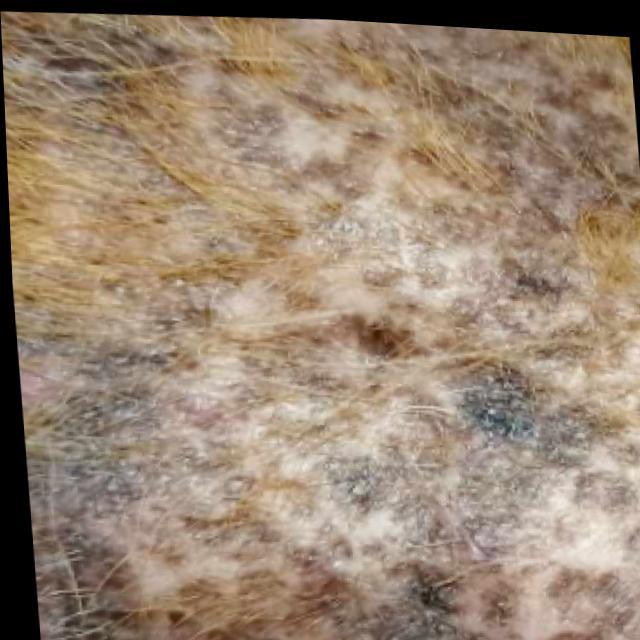
Canine demodicosis (Demodex mange) — caused by Demodex canis mites. Presents with alopecia, follicular papules, pustules, and comedones. Often localized on face and forelimbs.